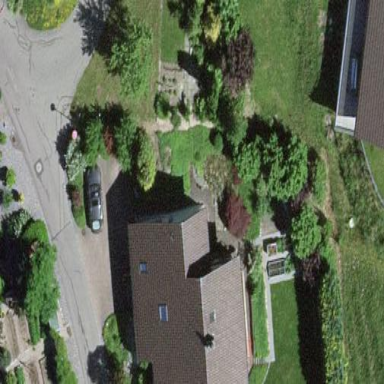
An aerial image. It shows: Residential building.